Question: I have problem with proper passing data between view's but not in standard way.

I with one of two segue identifiers and then in I want to pass data to ViewController called "Firmy" or "Oddzialy".
Passing data code:
'''
- (void)prepareForSegue:(UIStoryboardSegue *)segue sender:(id)sender
{
if ([[segue identifier] isEqualToString:@"sLogowanieFirmy"]) {
FirmyVC *firmyVC = [segue destinationViewController];
firmyVC.tabFirmy = self.tabFirmy;
}
if ([[segue identifier] isEqualToString:@"sLogowanieOddzialy"]) {
OddzialyVC *oddzialyVC = [segue destinationViewController];
oddzialyVC.wybranaFirma = [self.tabFirmy objectAtIndex:0];
}
}
'''
Problem is with method becouse destinationViewController for segue is NavigationViewController.
So what is proper way to pass data and have independent Navigation Controllers?
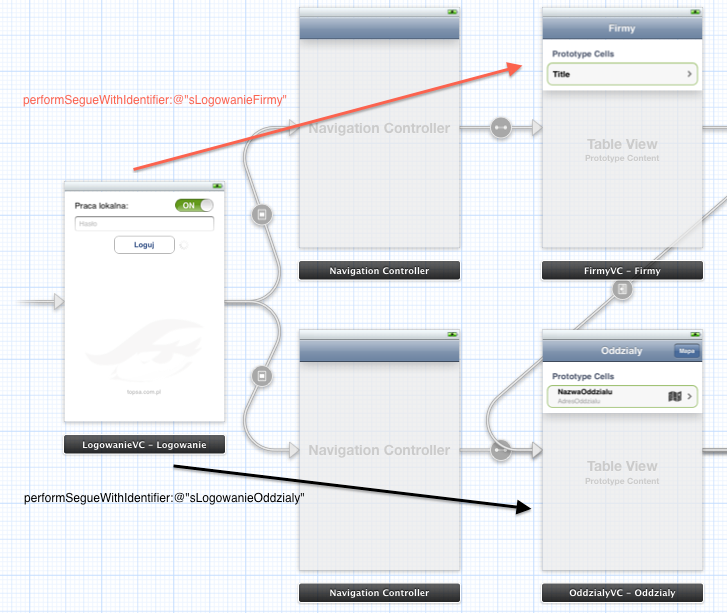
Answer: 'UINavigationController' has a property called 'topViewController' which returns the view controller that is at the top of the stack.
So your 'prepareForSegue:' method may look something like this...
'''
- (void)prepareForSegue:(UIStoryboardSegue *)segue sender:(id)sender
{
if ([[segue identifier] isEqualToString:@"sLogowanieFirmy"]) {
UINavigationController *nav = [segue destinationViewController];
FirmyVC *firmyVC = (FirmyVC *)nav.topViewController;
firmyVC.tabFirmy = self.tabFirmy;
}
// etc...
}
'''